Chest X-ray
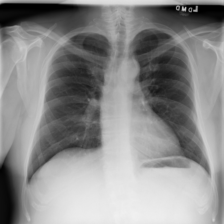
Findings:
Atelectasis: negative
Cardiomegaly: negative
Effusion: negative
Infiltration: negative
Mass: negative
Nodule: negative
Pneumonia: negative
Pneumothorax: negative
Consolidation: negative
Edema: negative
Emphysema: negative
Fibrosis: negative
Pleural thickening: negative
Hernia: negative